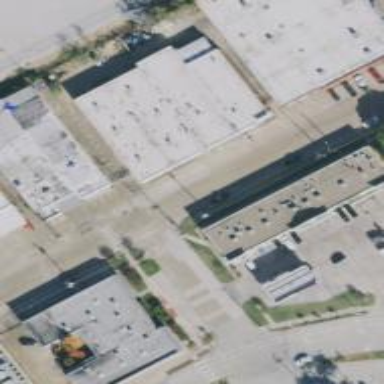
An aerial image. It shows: Warehouse building.